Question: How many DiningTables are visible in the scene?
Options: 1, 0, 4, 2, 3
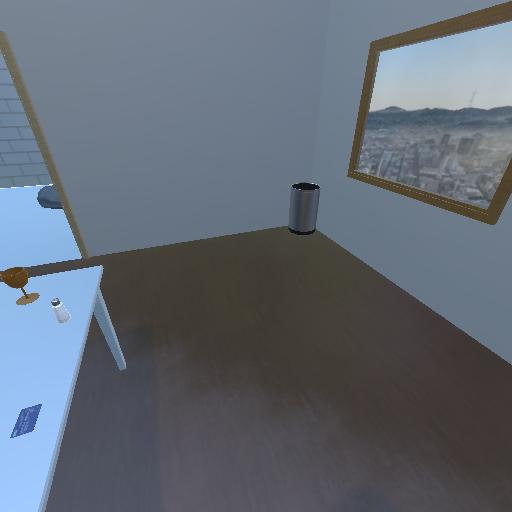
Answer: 1